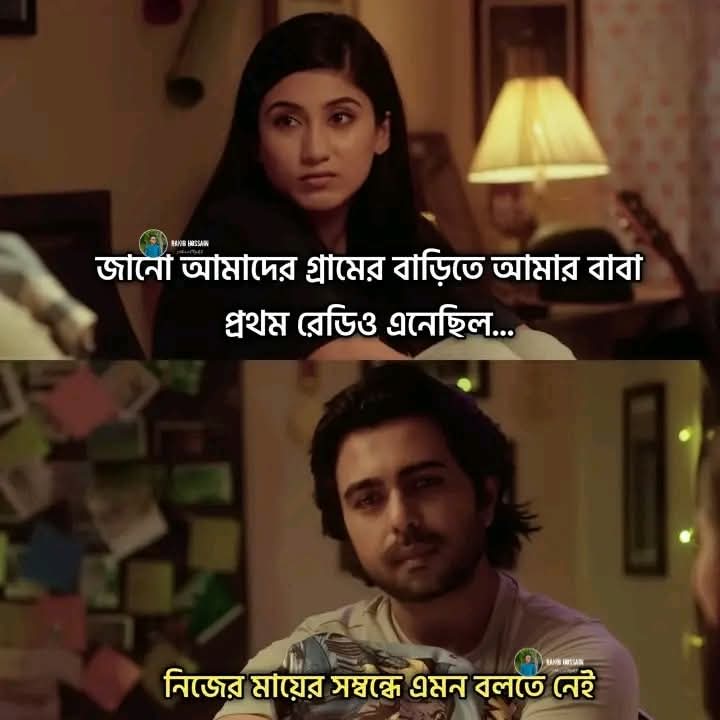
Text: জানো আমাদের গ্রামের বাড়িতে আমার বাবা প্রথম রেডিও এনেছিল...
নিজের মায়ের সম্বন্ধে এমন বলতে নেই
Label: Hate
Hate category: Personal Offence
Targeted group: Individual